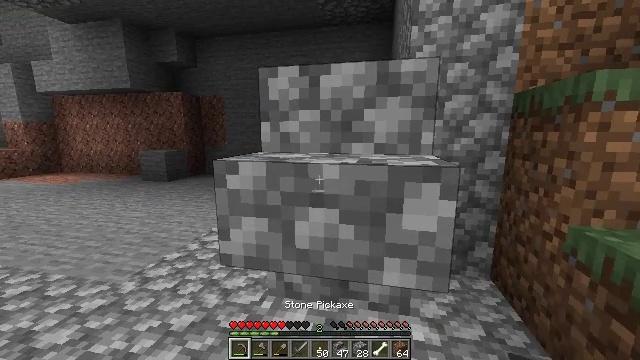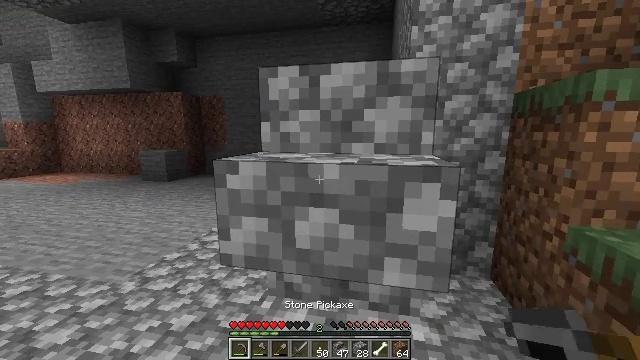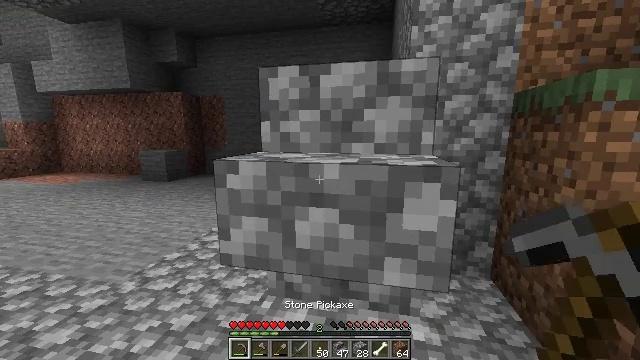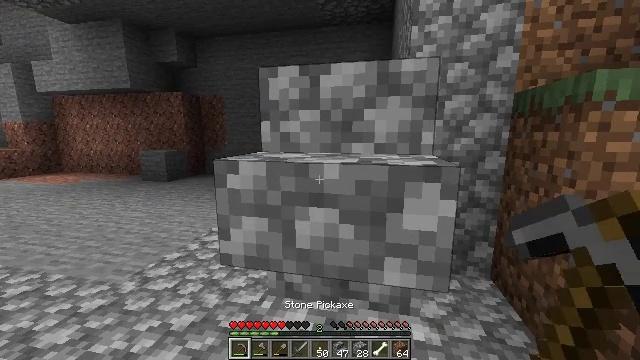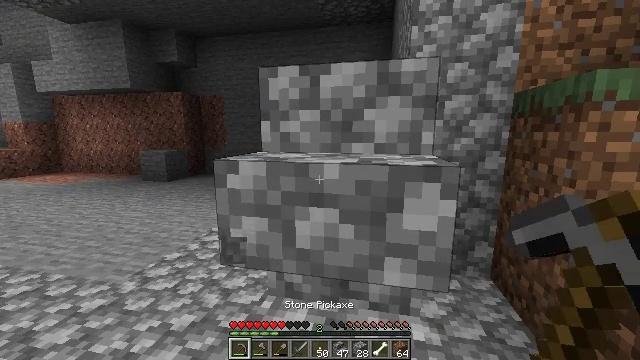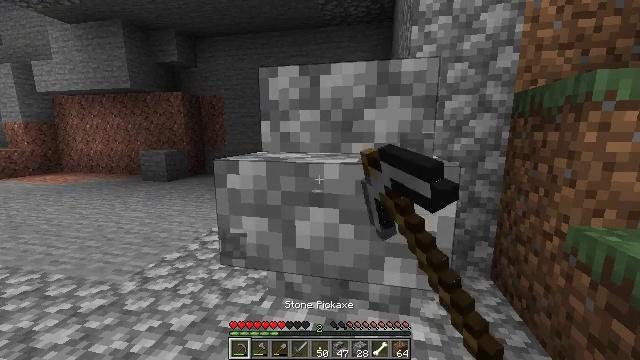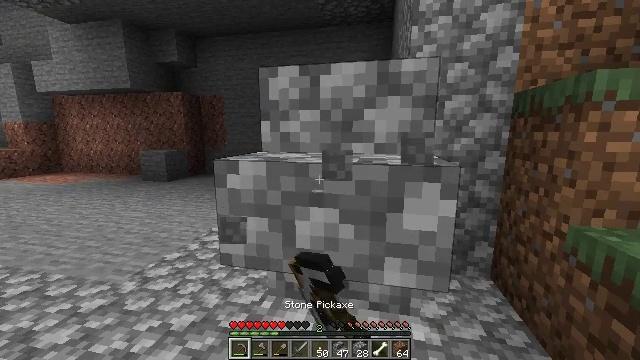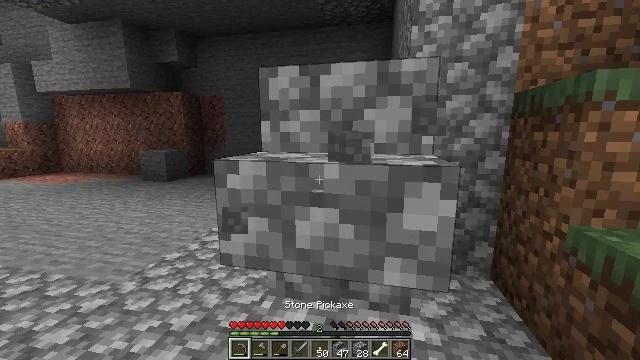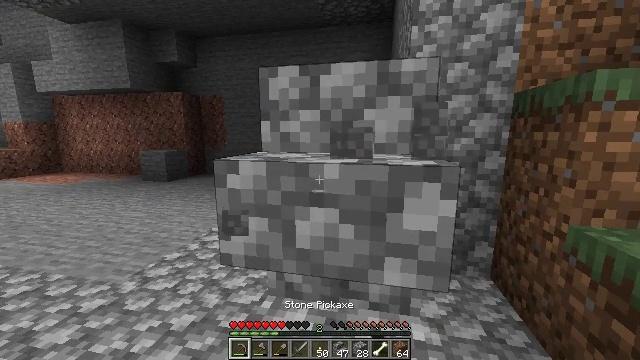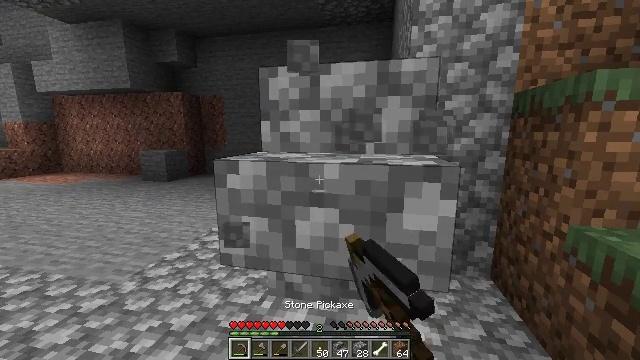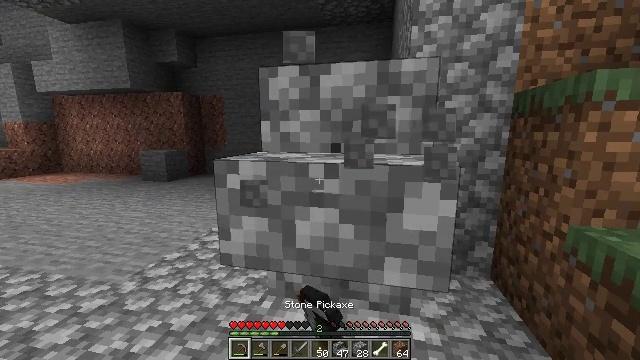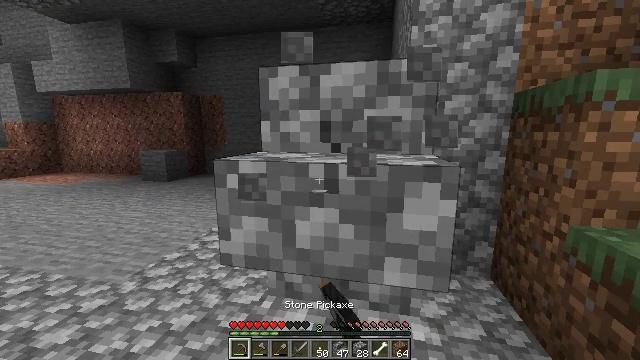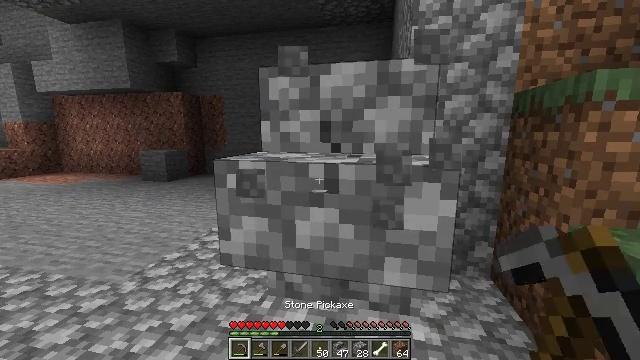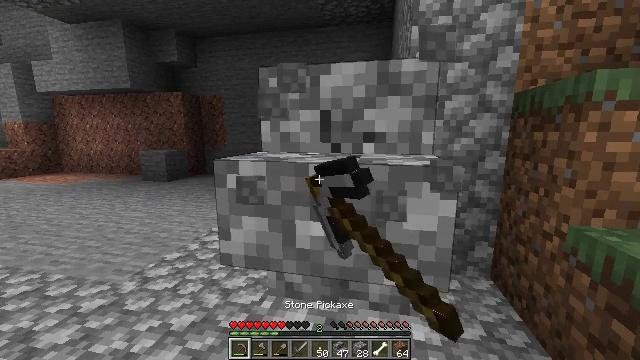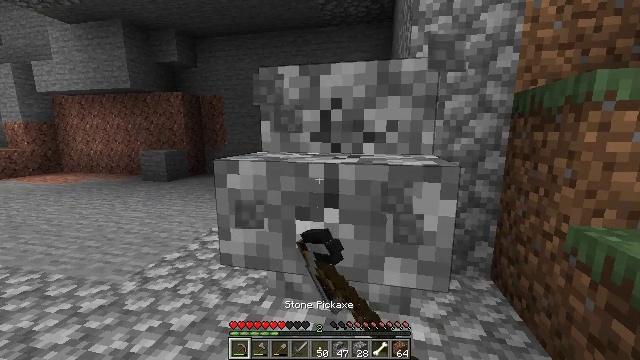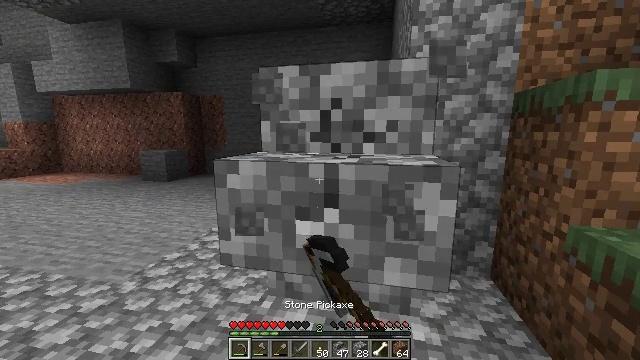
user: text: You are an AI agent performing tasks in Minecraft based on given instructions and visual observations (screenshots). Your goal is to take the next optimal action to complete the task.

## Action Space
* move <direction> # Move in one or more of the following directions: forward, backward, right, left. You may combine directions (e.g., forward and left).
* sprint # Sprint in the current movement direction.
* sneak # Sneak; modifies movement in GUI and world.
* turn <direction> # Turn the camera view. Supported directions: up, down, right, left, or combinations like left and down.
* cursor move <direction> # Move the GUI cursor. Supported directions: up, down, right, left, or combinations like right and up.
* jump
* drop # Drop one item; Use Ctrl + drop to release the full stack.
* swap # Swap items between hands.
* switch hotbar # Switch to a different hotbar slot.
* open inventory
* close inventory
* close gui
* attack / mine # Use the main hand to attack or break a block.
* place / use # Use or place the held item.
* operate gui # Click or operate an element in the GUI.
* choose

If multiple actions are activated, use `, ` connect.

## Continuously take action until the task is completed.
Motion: motion action
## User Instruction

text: Recycle the cobblestone stairs.
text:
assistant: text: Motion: no_op
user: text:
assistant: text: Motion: no_op
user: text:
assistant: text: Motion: no_op
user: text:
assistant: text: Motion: attack / mine
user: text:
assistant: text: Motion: attack / mine
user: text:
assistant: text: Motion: attack / mine
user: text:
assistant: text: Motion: attack / mine
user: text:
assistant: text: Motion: attack / mine
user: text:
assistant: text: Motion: attack / mine
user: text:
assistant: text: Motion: attack / mine
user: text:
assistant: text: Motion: attack / mine
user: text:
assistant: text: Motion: attack / mine
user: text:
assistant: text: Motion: attack / mine
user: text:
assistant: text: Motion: attack / mine
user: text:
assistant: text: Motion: attack / mine
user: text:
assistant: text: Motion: attack / mine
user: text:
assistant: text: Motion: attack / mine
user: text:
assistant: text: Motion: attack / mine
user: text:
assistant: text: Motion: attack / mine
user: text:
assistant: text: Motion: attack / mine
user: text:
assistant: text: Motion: attack / mine
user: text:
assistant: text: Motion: attack / mine
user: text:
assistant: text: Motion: attack / mine
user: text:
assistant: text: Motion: attack / mine
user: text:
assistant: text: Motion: attack / mine
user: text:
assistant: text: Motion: no_op
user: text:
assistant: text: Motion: no_op
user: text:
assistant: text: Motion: no_op
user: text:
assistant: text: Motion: no_op